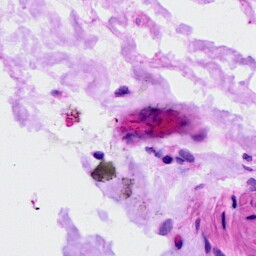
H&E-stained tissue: Ovarian